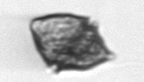
Label: Kryptoperidinium_triquetrum